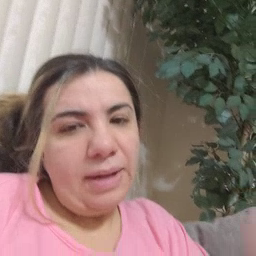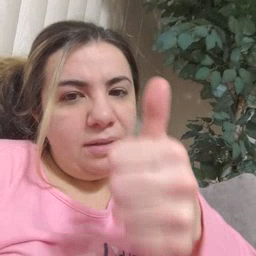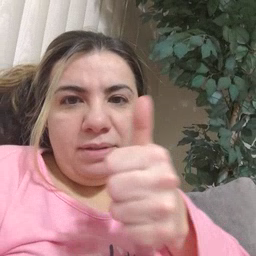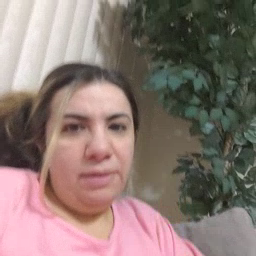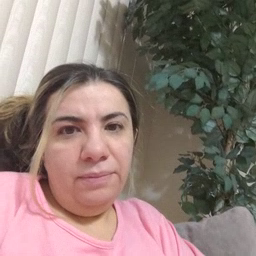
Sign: yourself